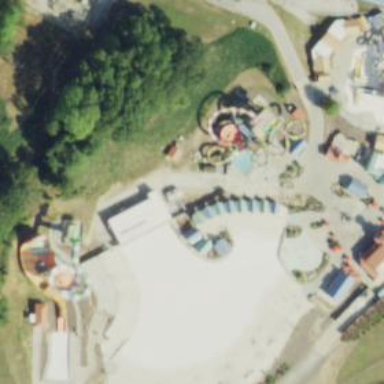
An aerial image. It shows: Water slide attraction.